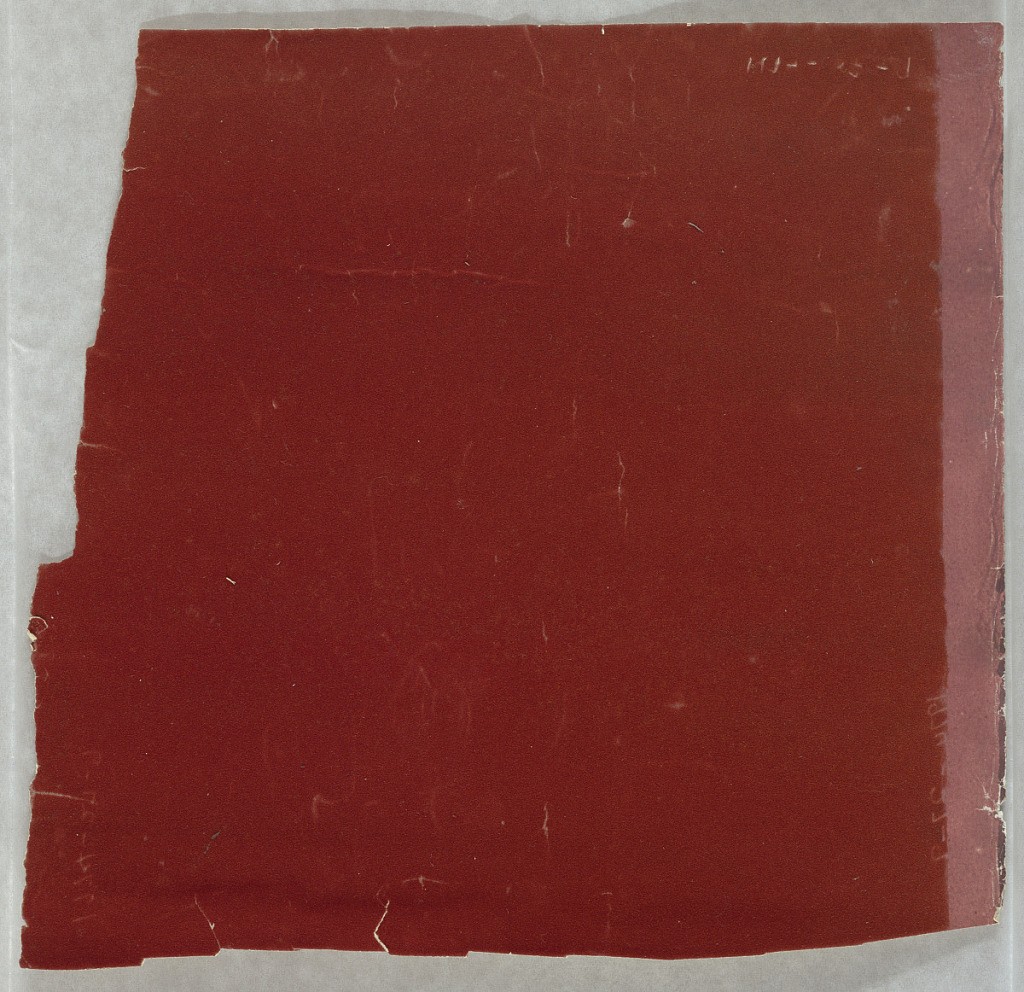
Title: Sidewall
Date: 1875–1920
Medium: Machine-printed and flocked
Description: Solid ground of deep red flock.  There is no design on this ground.